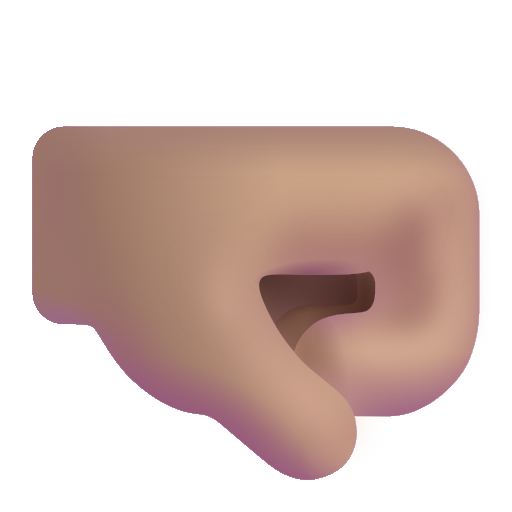
right facing fist color